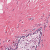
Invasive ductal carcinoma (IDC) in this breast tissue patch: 0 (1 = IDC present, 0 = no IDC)